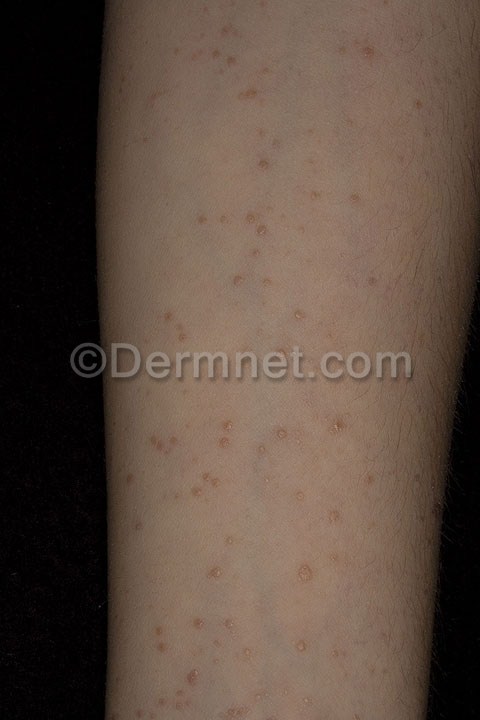
Disease: Nail Fungus and other Nail Disease